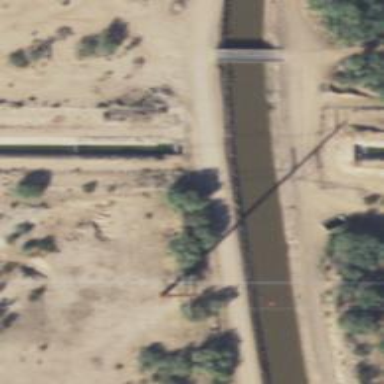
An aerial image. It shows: Canal.